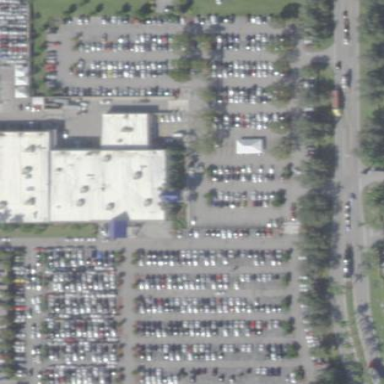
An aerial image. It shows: Building housing car shop.